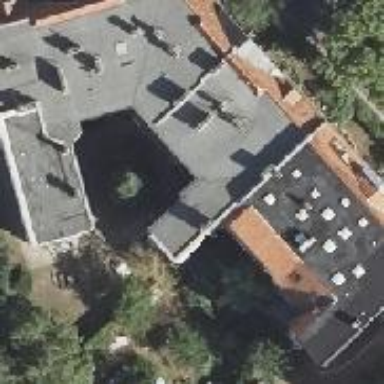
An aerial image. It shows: Residential building with double saltbox roof shape.